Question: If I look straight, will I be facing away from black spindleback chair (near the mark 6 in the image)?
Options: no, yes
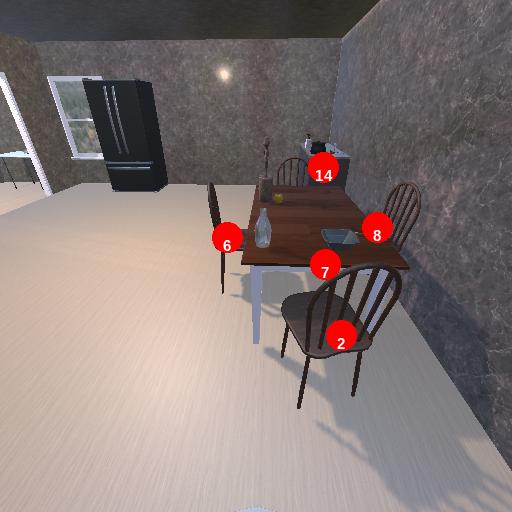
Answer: no